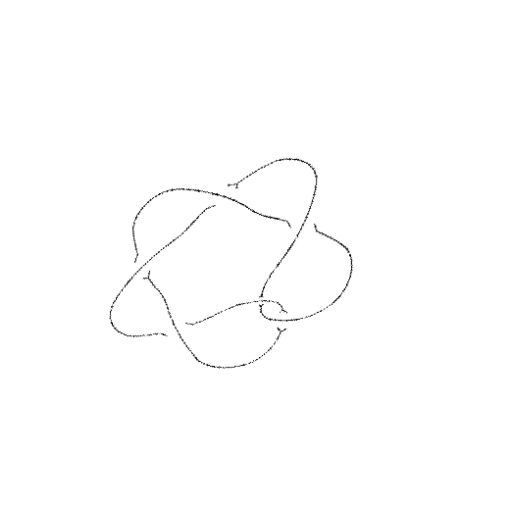
Crossing number: 6